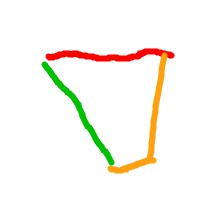
Shape: trapezoid